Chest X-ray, PA view. Patient: 49 years old, sex F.
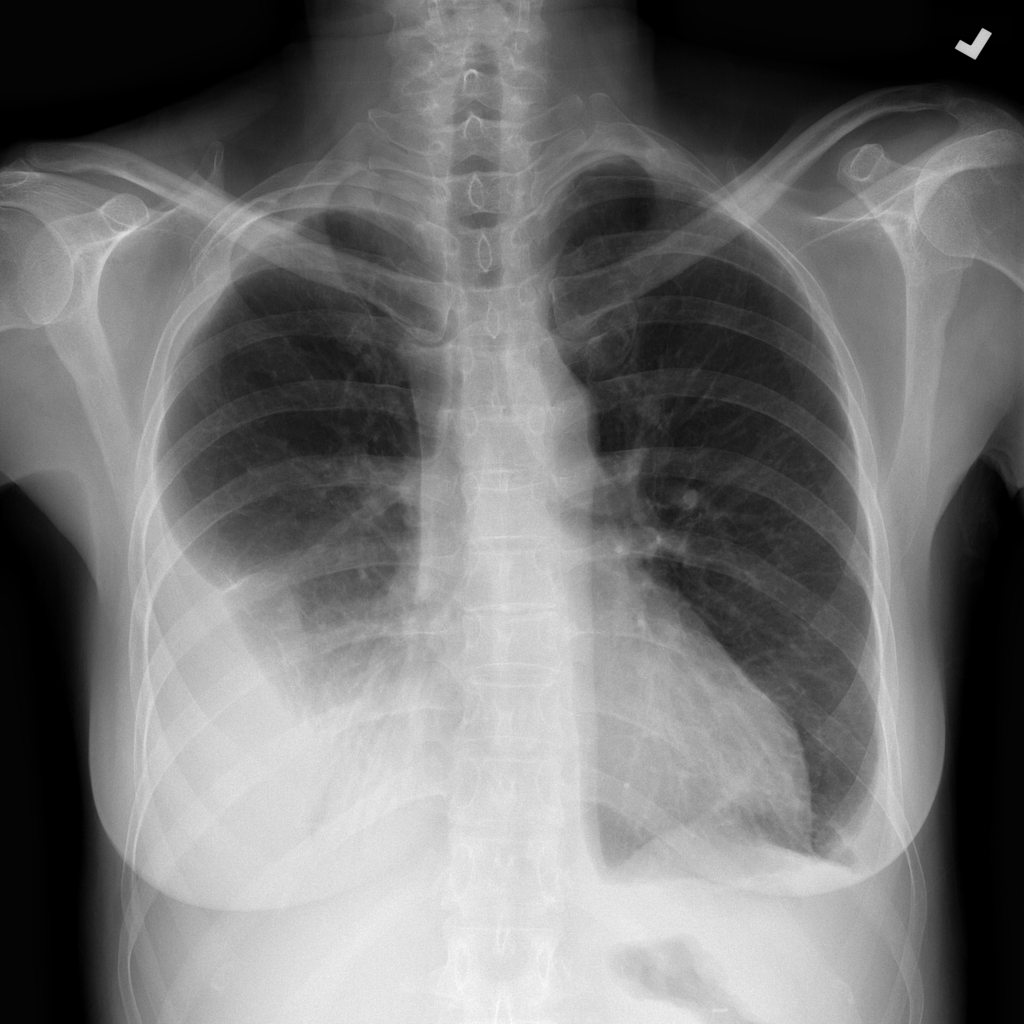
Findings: Effusion